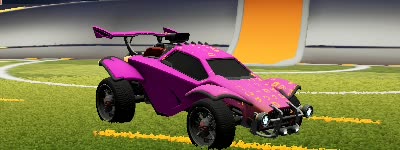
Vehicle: octane